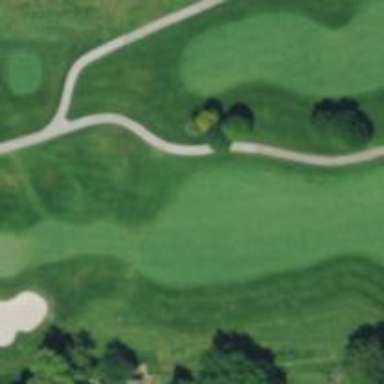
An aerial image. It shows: Golf hole.